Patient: sex M, age 71
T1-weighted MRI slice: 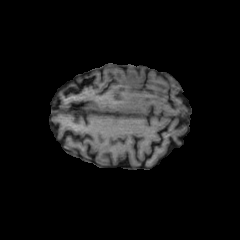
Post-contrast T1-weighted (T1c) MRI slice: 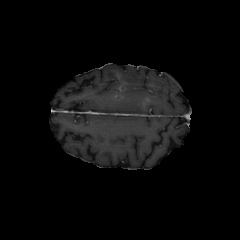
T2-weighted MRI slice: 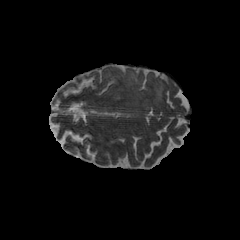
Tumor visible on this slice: yes
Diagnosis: Glioblastoma, IDH-wildtype
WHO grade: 4